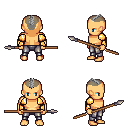
a pixel art fantasy rpg character, male body template, human, tanned skin, gold arm armor, metal pants, gray short mohawk hairstyle, spear, four views (front, back, left, right), 2x2 character sprite sheet, small pixel art, hard edges, no anti-aliasing